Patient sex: F
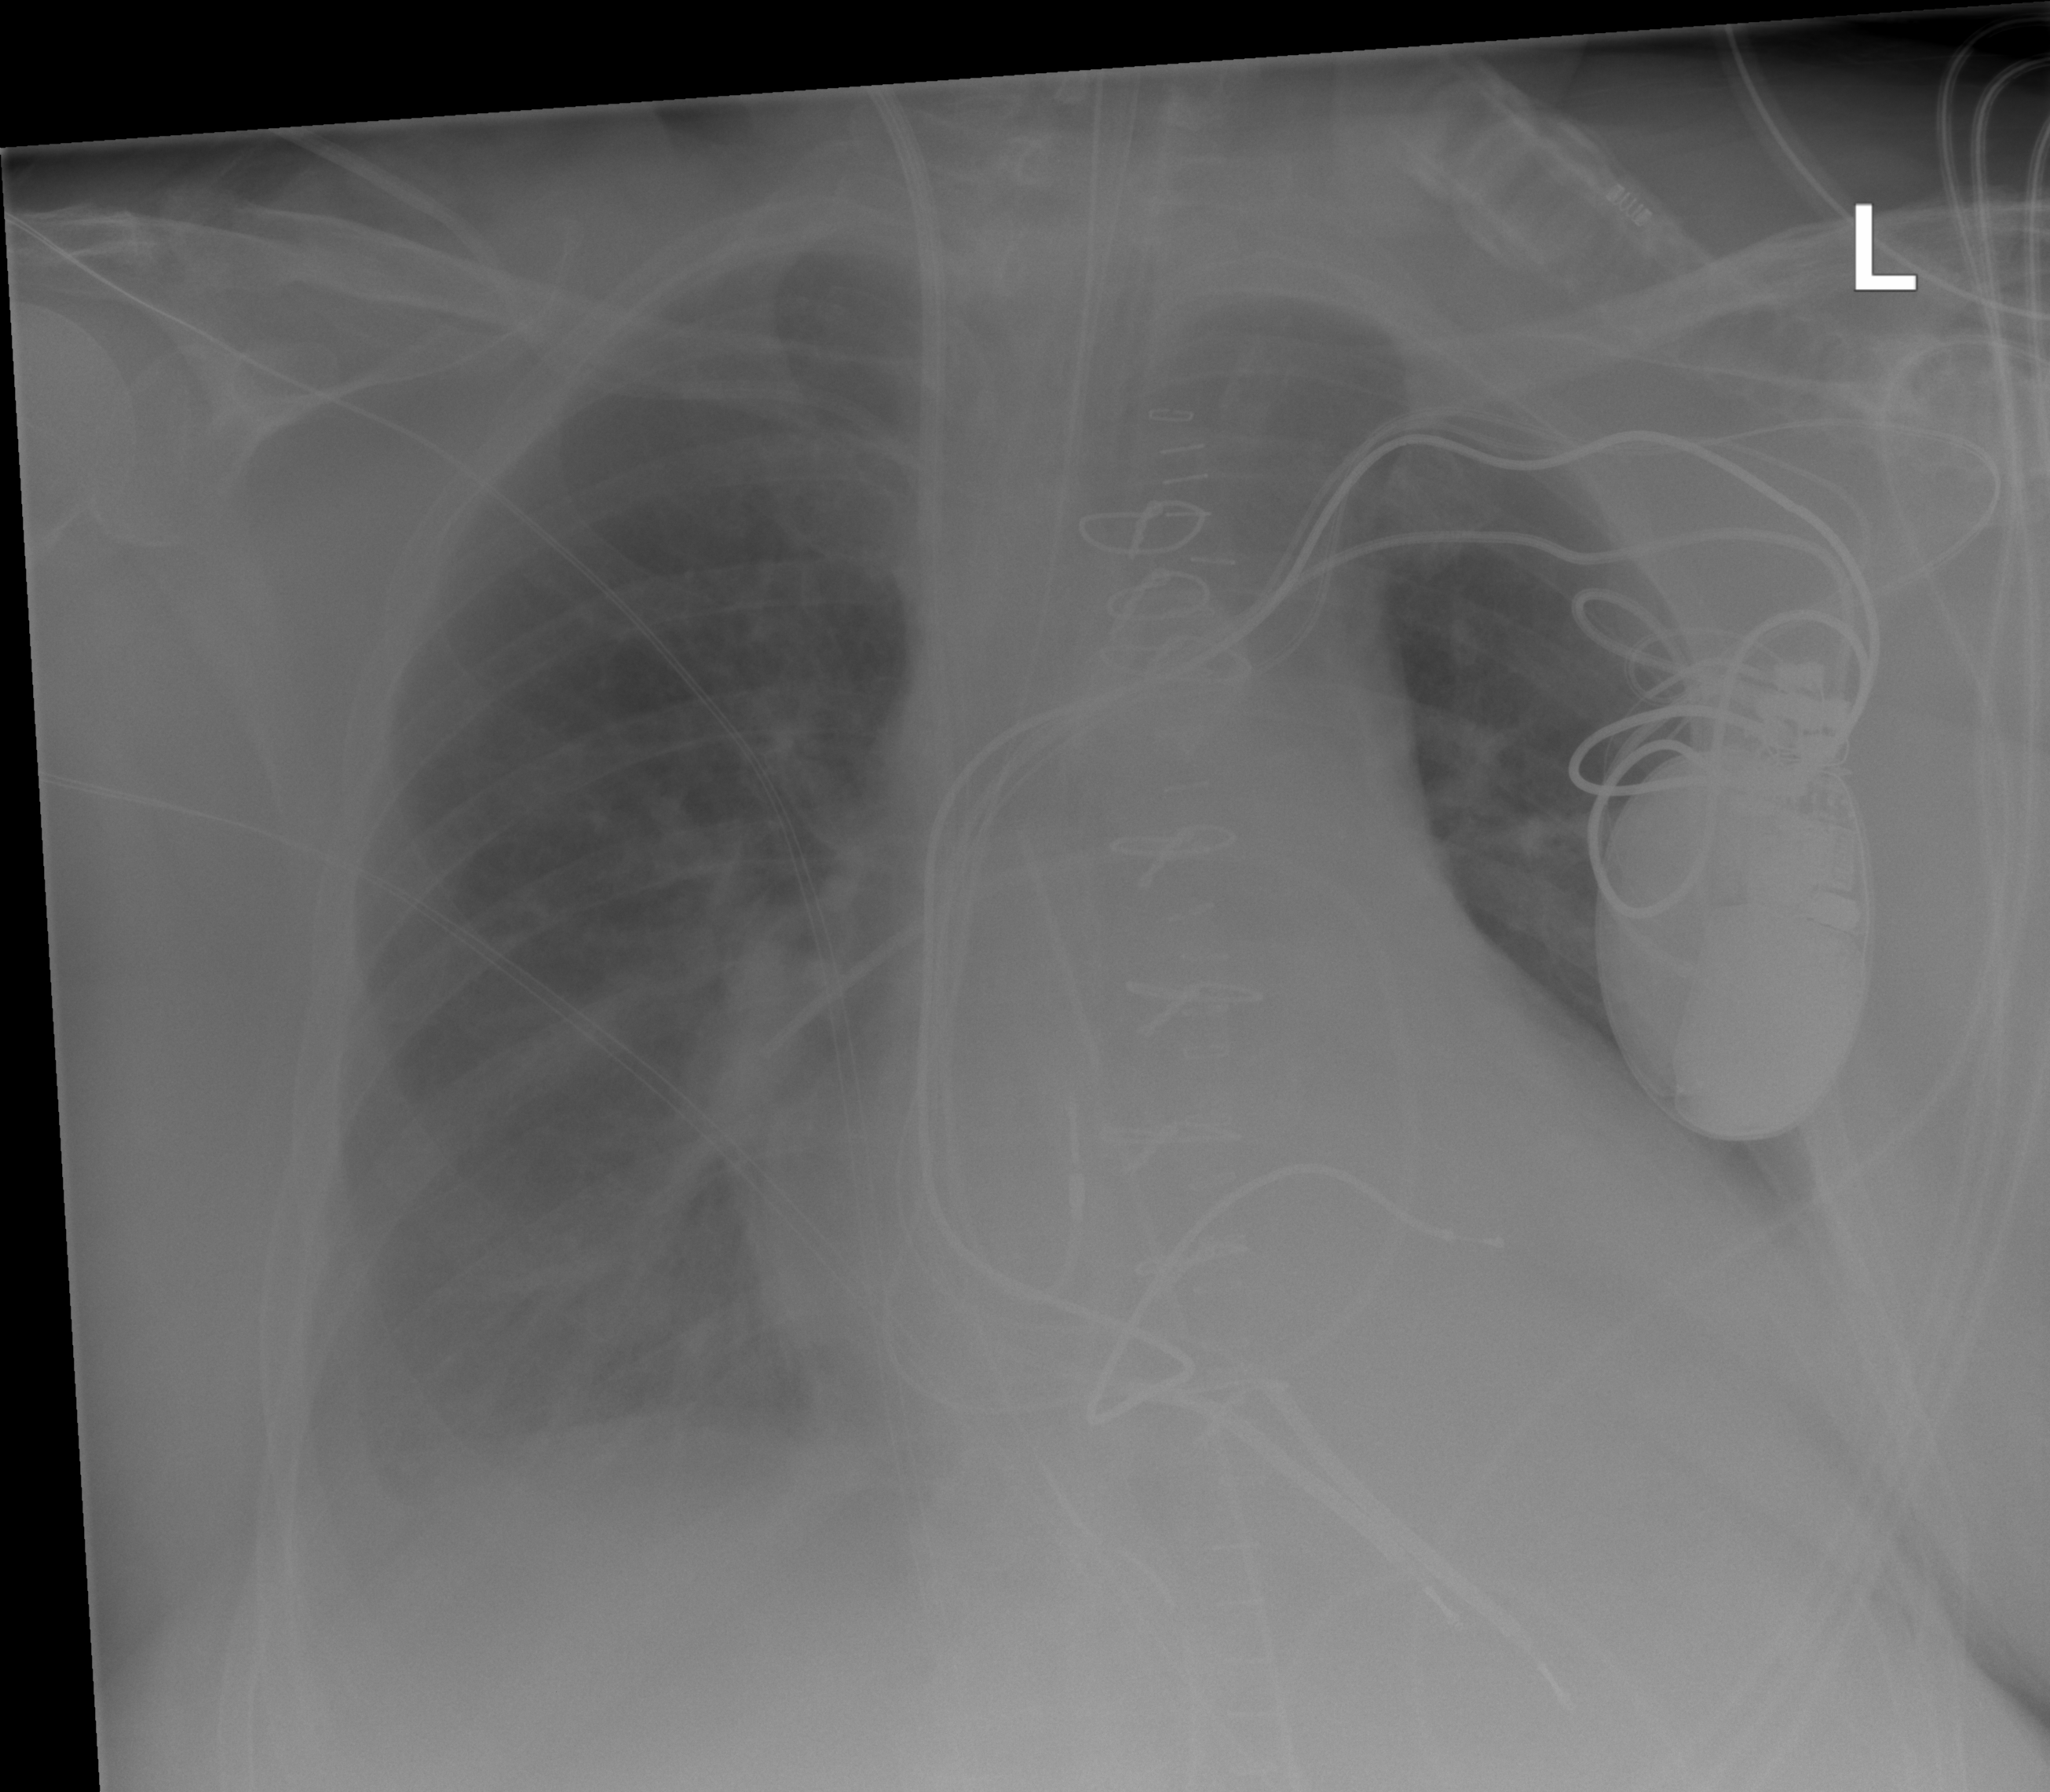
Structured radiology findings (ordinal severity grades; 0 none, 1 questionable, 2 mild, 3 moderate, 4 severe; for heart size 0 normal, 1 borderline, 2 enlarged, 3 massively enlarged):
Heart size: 2
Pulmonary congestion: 0
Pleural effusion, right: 0
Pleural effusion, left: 0
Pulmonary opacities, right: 0
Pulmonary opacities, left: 0
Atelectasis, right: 2
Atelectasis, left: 2